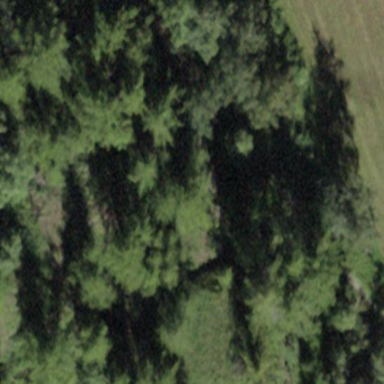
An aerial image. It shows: Mixed forest with variety of leaf types and cycles.